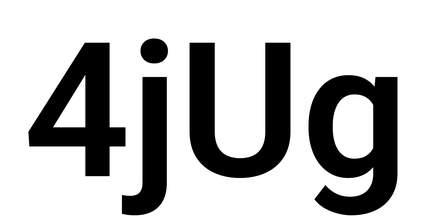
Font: Roboto_SemiBold